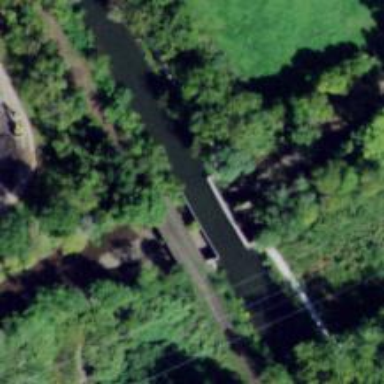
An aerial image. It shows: Disused railway spur bridge.